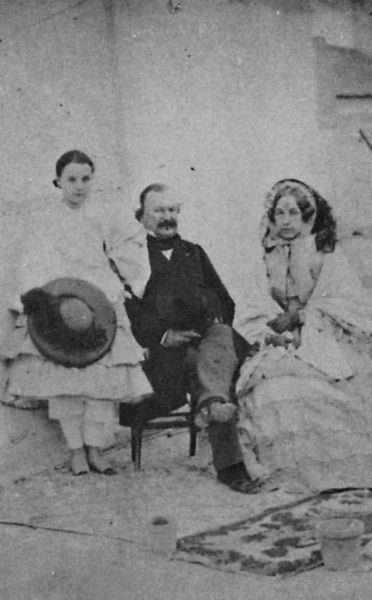
Titel: Familienporträt
Künstler: Französischer Photograph
Institution: (Privatsammlung)
Schlagwörter: gruppe, mann, schatten, weiß, frauen, menschen, mädchen, sitzen, frau, frisur, glas, grau, hell, hut, hüte, kleid, kleider, schwarz, straße, stuhl, dame, gebäude, haus, schal, schleier, tuch, haube, mode, rock, schleife, teppich, zylinder, alt, anzug, bart, jacke, jung, schnurrbart, wand, architektur, blicke, falten, kleidung, ärmel, bildnis, gruppenportrait, herr, hände, portrait, porträt, boden, mantel, sitzend, decke, eltern, familie, familienporträt, kind, mutter, tochter, vater, locken, kinder, beine, topf, sommer, ecke, schuhe, hosen, mauer, haarband, hocker, lehnen, treppe, schnäuzer, zopf, hutband, atelier, teppiche, rüschen, schnauzbart, schnauzer, unscharf, foto, fotografie, photographie, hauswand, porträts, schwarzweiss, stiefel, fräulein, photo, viktorianisch, bänder, eimer, erinnerung, aufnahme, familienportrait, höschen, hochrechteckig, gruppenfoto, unterkleid, kleinfamilie, famile, phot, unschaft, altmodisch, familienfoto, vor dem haus, gruppenüortrait, herausgeputzt, beinkleidung, ddrei, huntband, lichtbildnis, traditionelle kleidung, 19. jahrhundert, 1800, zeitportrait